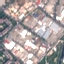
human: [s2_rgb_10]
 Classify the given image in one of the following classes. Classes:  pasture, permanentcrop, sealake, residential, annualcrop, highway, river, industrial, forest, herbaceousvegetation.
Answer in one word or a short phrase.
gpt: Industrial